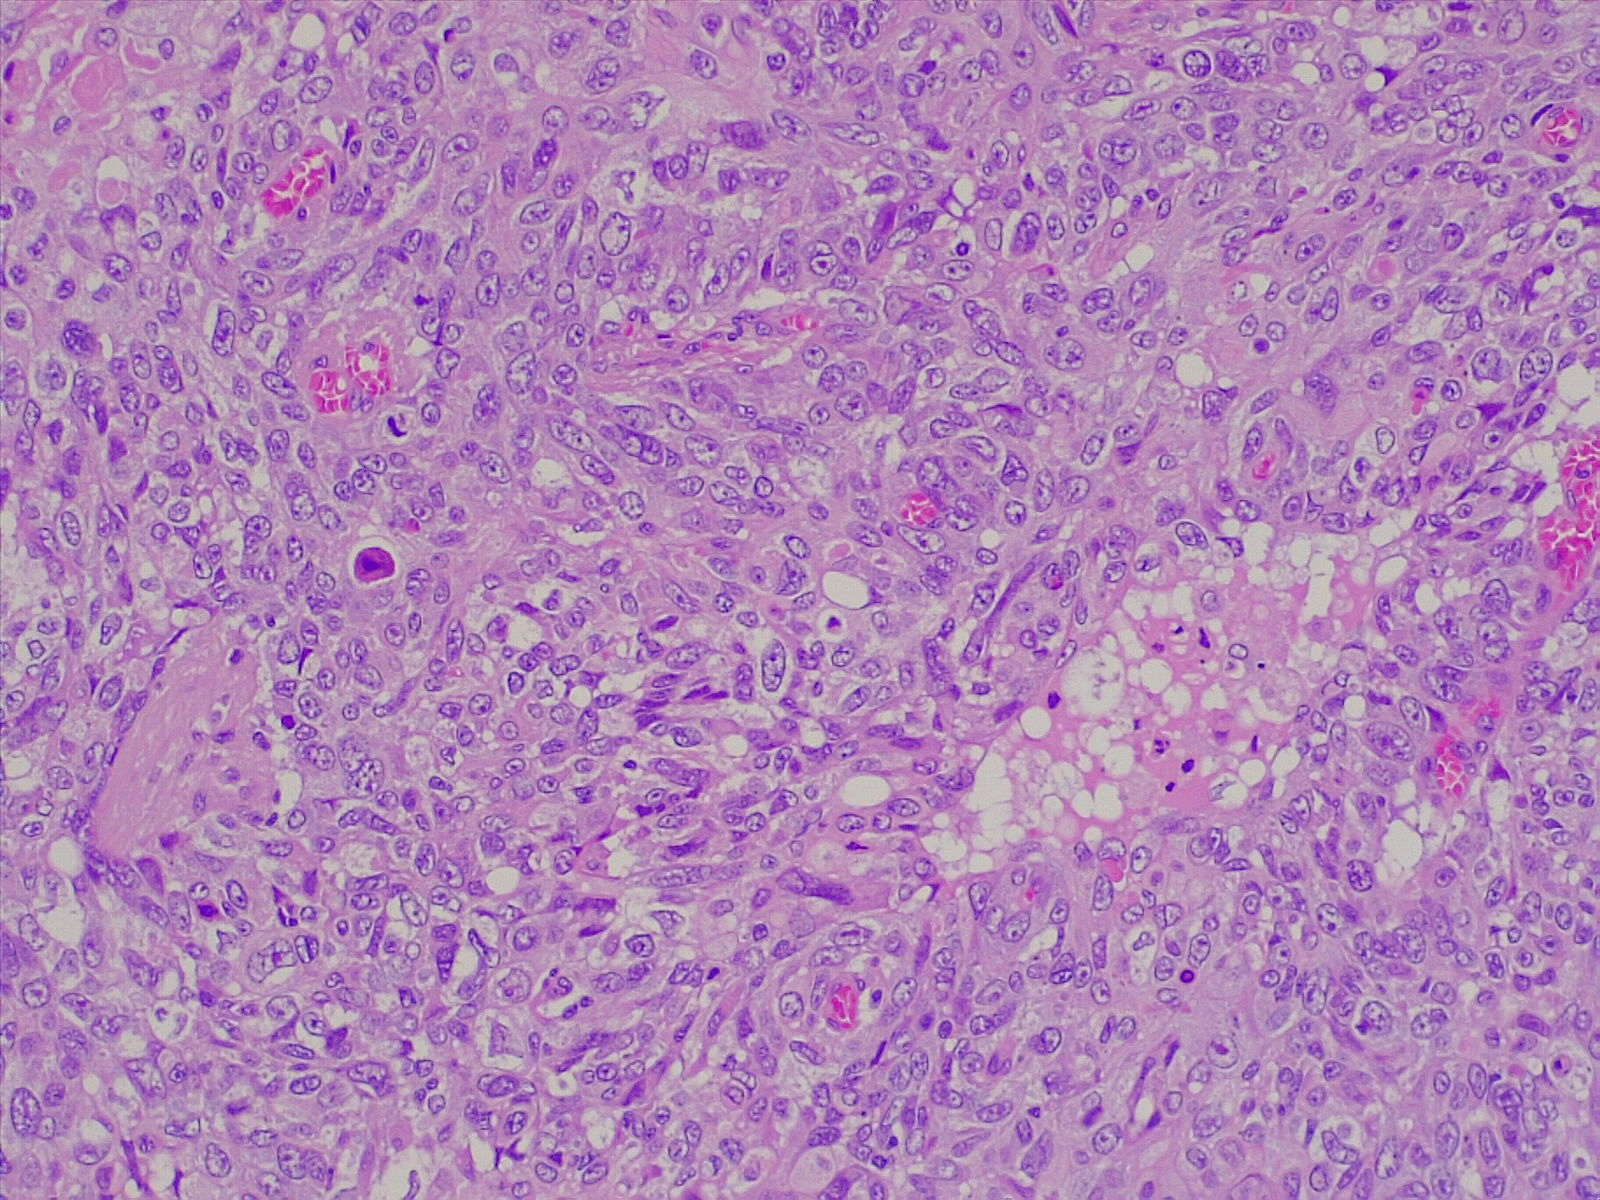
Label: lung squamous cell carcinoma, poorly differentiated